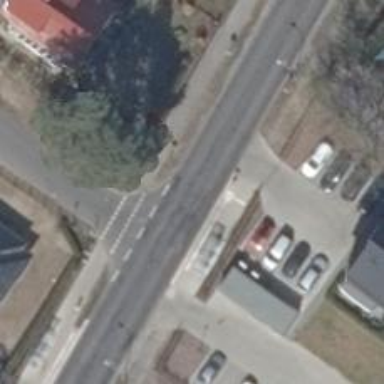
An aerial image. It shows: Public transport stop position.